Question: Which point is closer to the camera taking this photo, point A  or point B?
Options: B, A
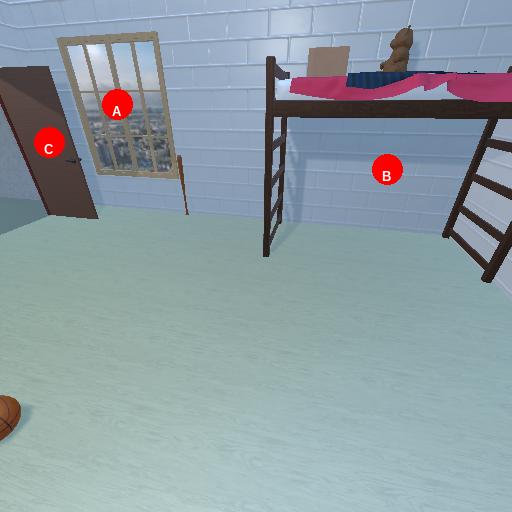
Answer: B